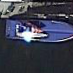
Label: Civil_yacht